Question: I am building an application for Windows Phone 7 where i need to add a search box which should look like this:

Now on trying to type something here it should display the data that is present in the webservice. Suppose someone types the letter "A" it should display the data starting with A from the Web service. Please give me some idea on how to do this.
My xaml:
'''
<toolkit:AutoCompleteBox x:Name="acBox" FilterMode="Custom" Width="344" Canvas.Left="53" Canvas.Top="6" Height="72">.
<toolkit:AutoCompleteBox.ItemTemplate>
<DataTemplate>
<StackPanel Orientation="Horizontal">
<Image Source="{Binding Image}" Stretch="None" Margin="0,0,5,5"/>
<TextBlock Text="{Binding Name}"/>
</StackPanel>
</DataTemplate>
</toolkit:AutoCompleteBox.ItemTemplate>
</toolkit:AutoCompleteBox>
'''
Cs file:
'''
public City()
{
InitializeComponent();
this.acBox.ItemFilter = Search;
LoadData();
}
bool Search(string search, object value)
{
//
}
'''
// here i want to search from the web service.
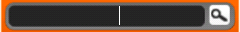
Answer: You can use AutoCompleteBox from the <URL>.
'''
<toolkit:AutoCompleteBox HorizontalAlignment="Left" Width="450" Grid.Row="0"
Name="autoCompleteBox1" VerticalAlignment="Top"
ItemsSource="{StaticResource AutoCompletions}"/>
'''